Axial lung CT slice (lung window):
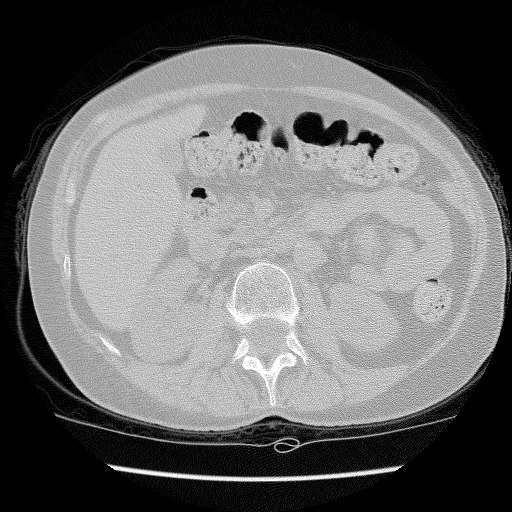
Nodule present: no